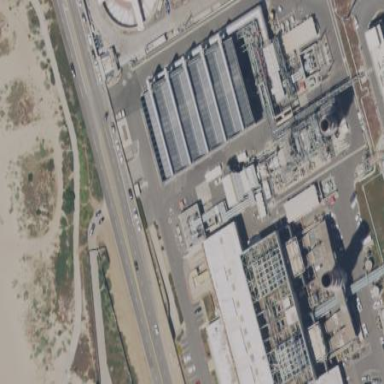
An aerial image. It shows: Industrial building used for cooling purposes.